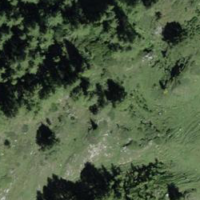
EUNIS habitat code: 23
Species observed at this site:
Aster alpinus